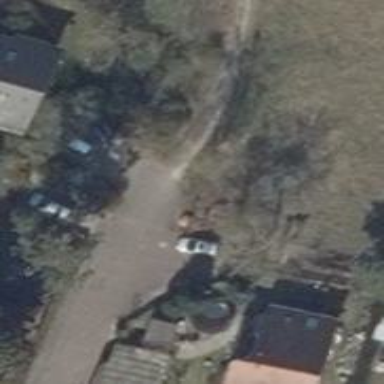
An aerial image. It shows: Driveway leading to service road.